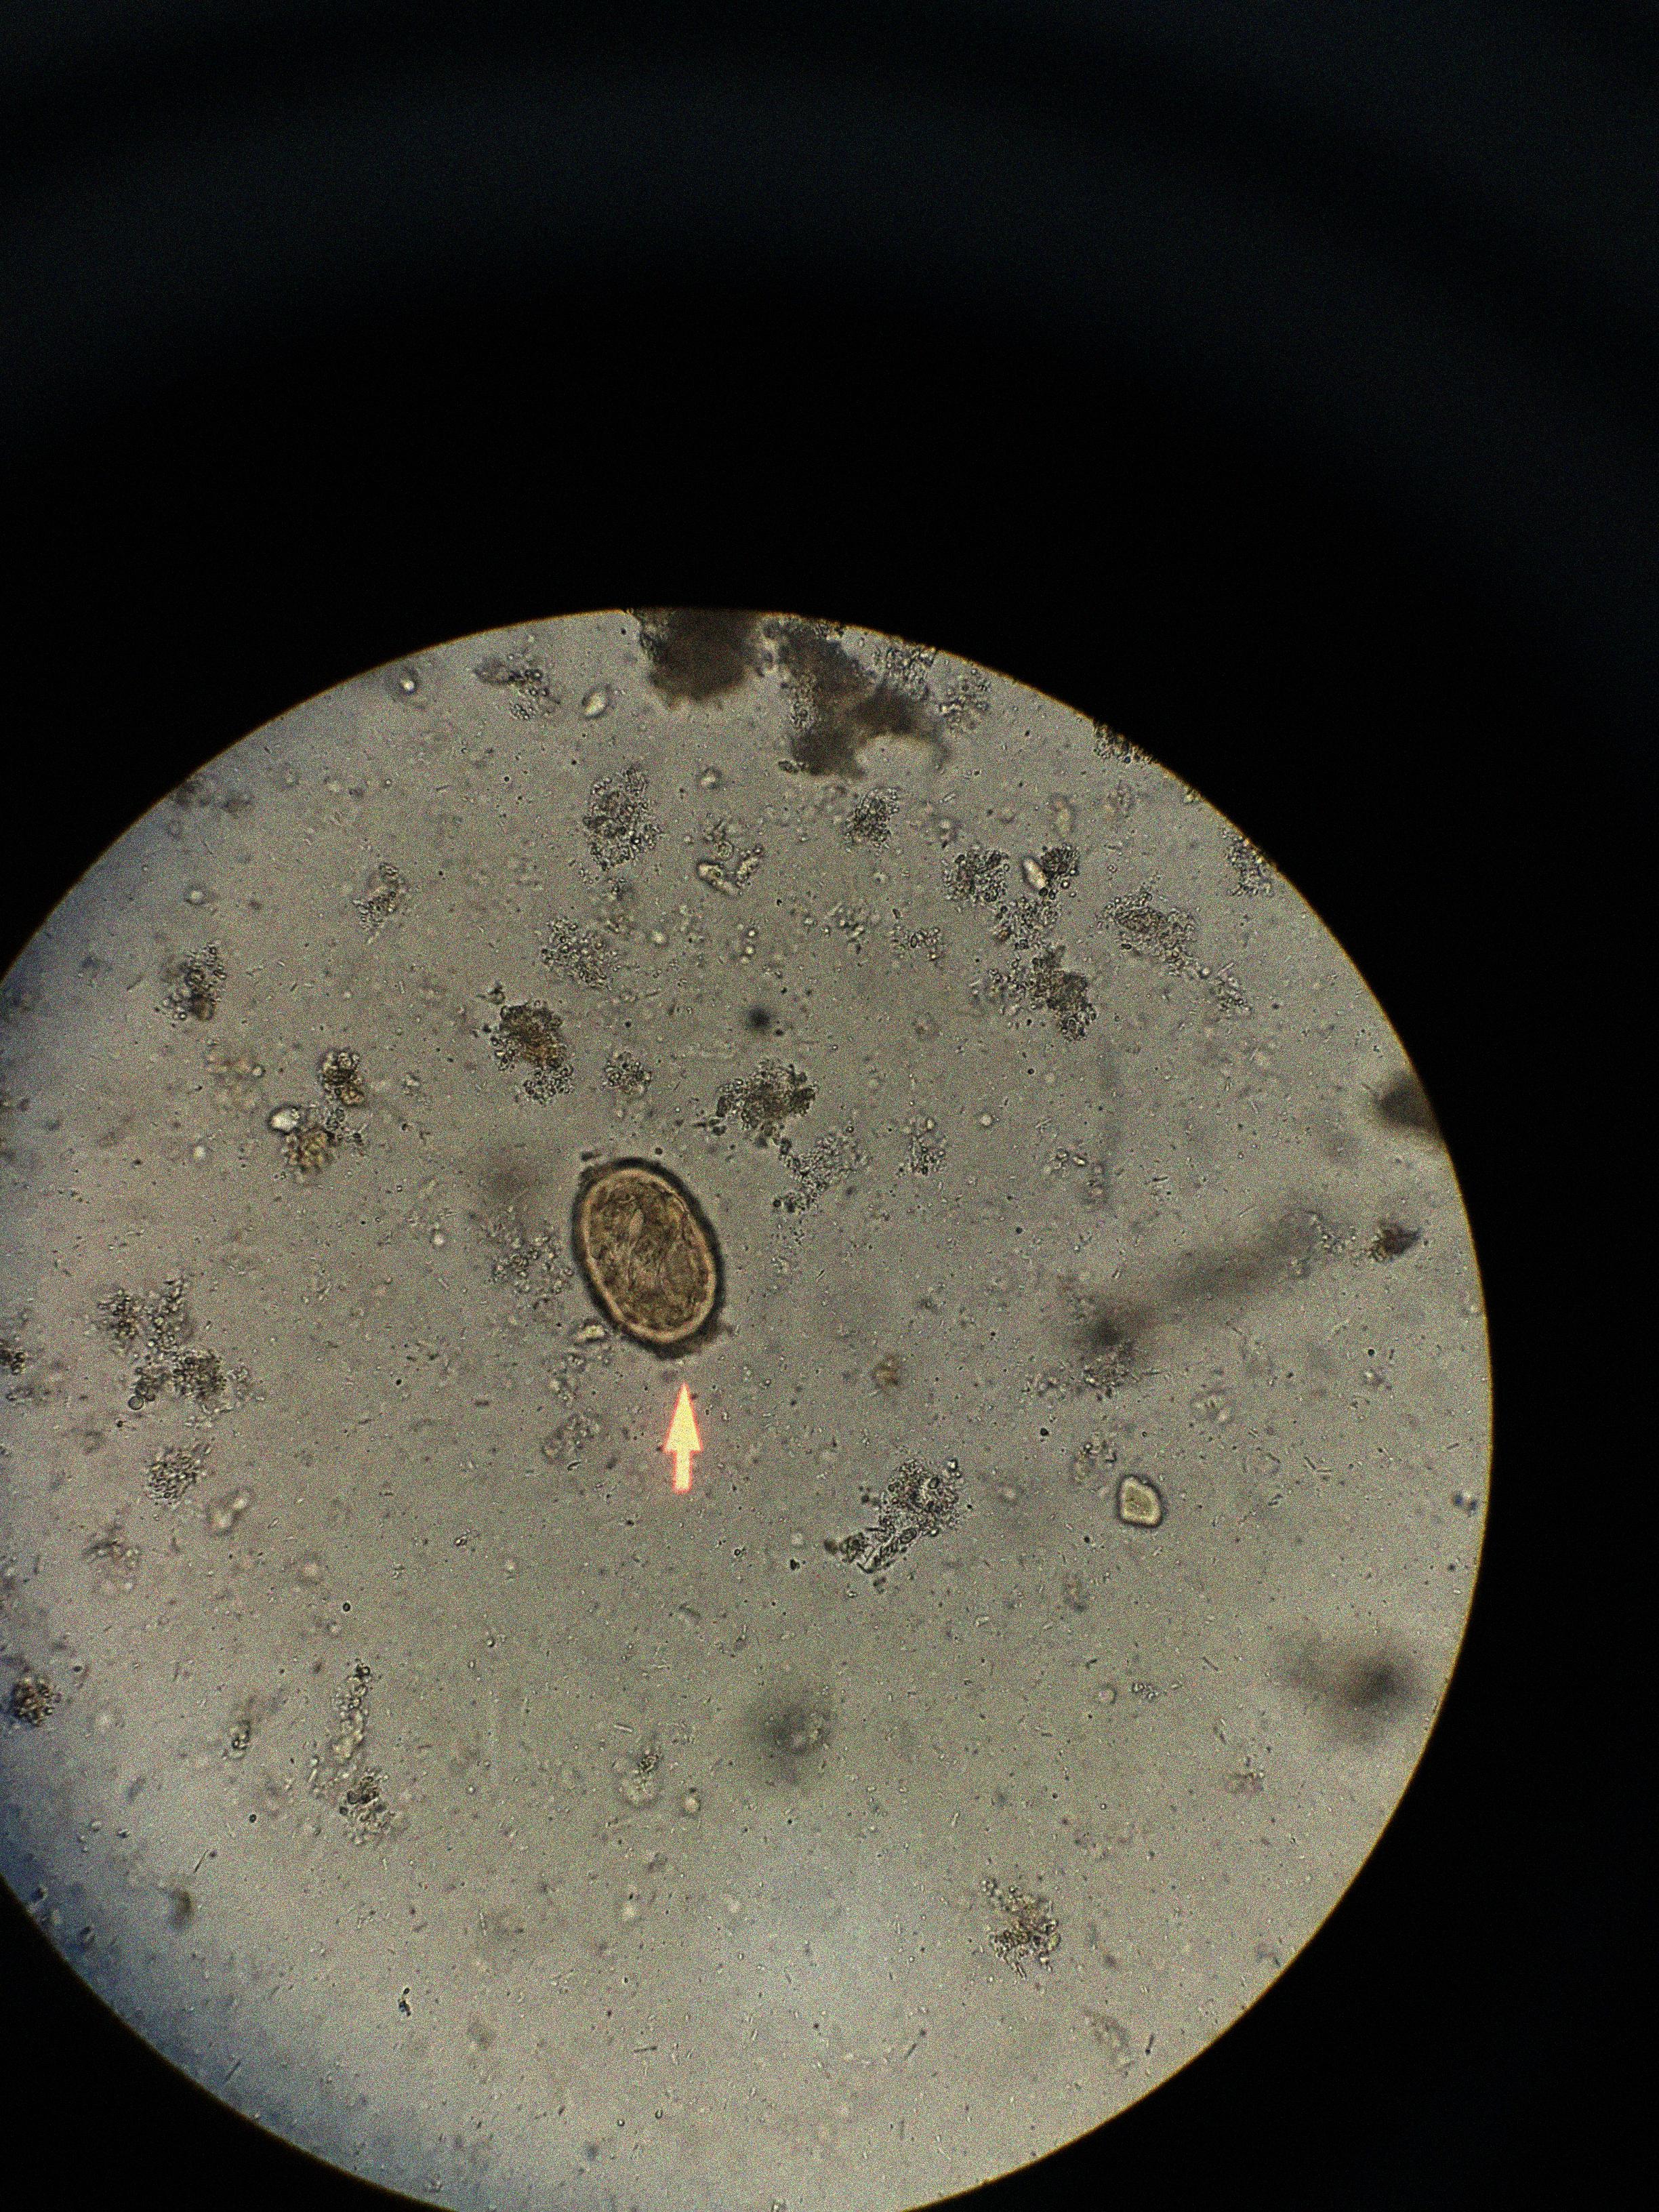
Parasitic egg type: Ascaris lumbricoides